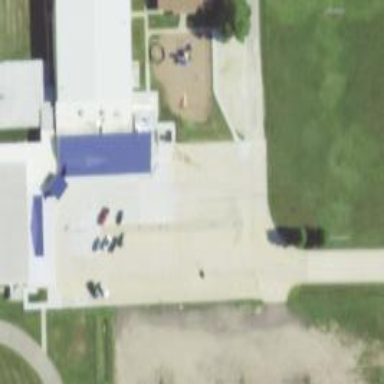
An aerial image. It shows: Parking area with surface.